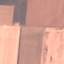
Label: AnnualCrop